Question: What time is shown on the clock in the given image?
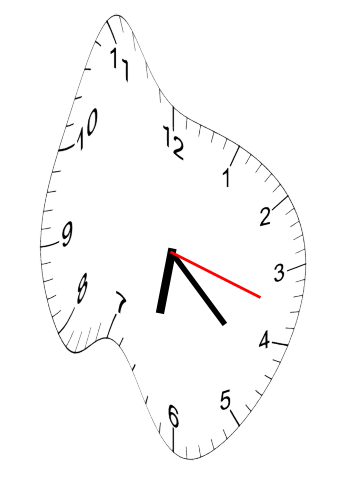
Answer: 06:22:18